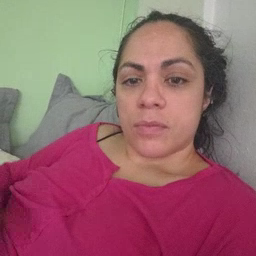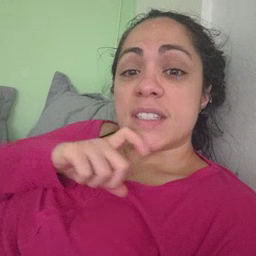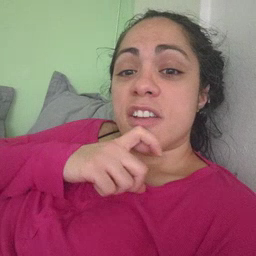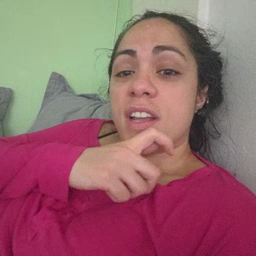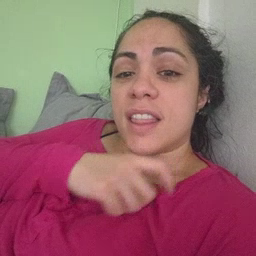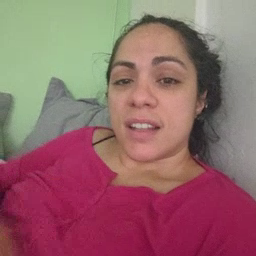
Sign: cereal